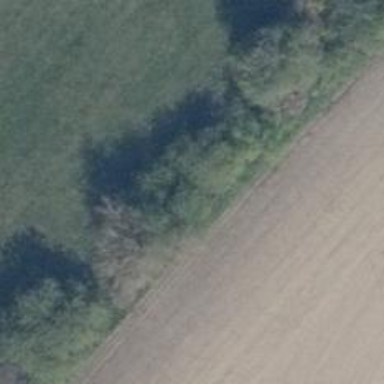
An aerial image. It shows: Row of deciduous broadleaved trees.